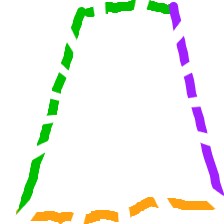
Shape: trapezoid